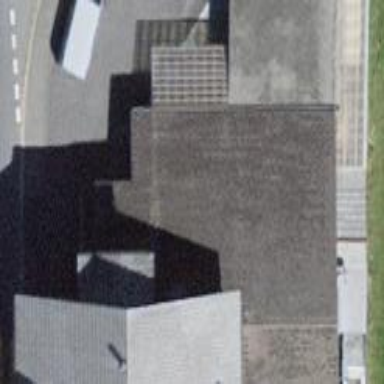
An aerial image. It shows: Garage.